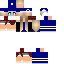
A female human skin with medium skin, wearing blonde long hair dressed in a blue hoodie and blue pants, featuring a closed mouth.